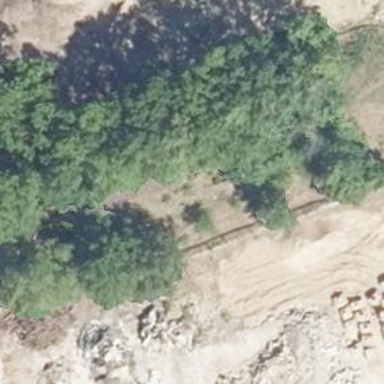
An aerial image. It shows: Abandoned railway with embankment.